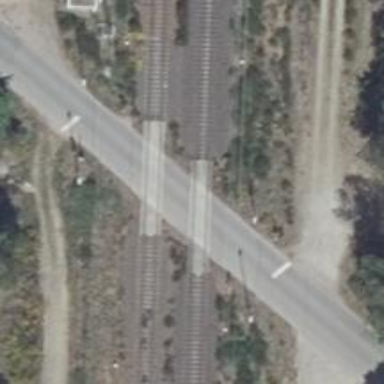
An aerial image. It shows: Railway level crossing.